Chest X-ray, AP view. Patient: 52 years old, sex F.
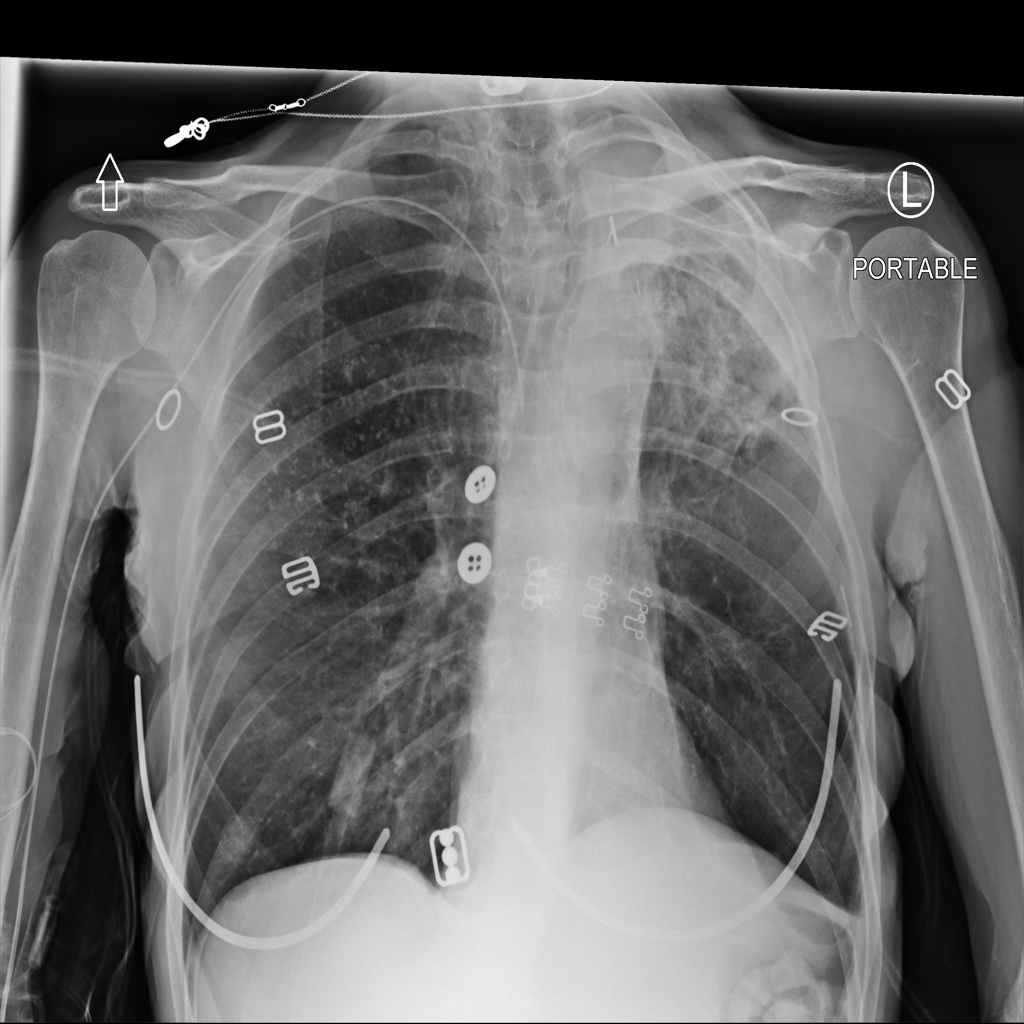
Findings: Pleural_Thickening